Field crop: maize
Growth stage: 2
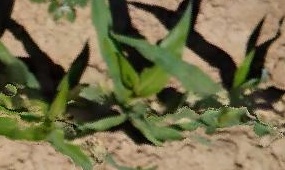
Species: maize